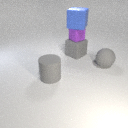
large gray rubber cube behind large gray rubber cylinder